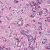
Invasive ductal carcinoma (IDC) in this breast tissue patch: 1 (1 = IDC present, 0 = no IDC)